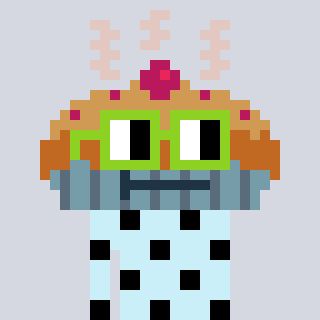
a pixel art character with square light green glasses, a pie-shaped head and a cold-colored body on a cool background